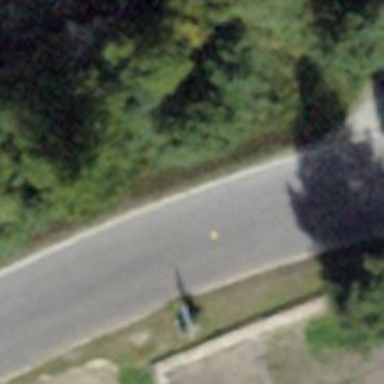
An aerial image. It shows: Secondary road with asphalt surface.